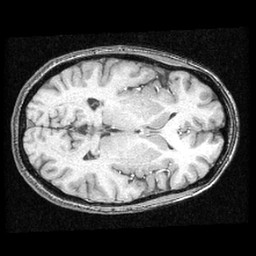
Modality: T1w
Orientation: axial
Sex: female
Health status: ill
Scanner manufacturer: ge
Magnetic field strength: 1.5 T
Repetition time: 21 s
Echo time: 0.008 s